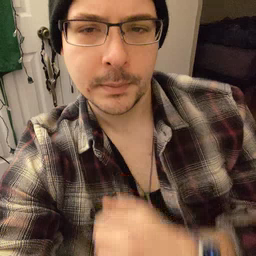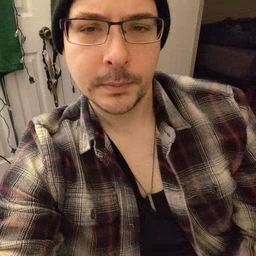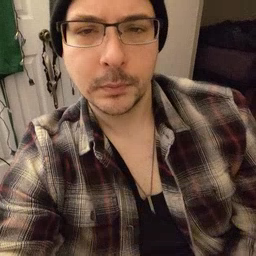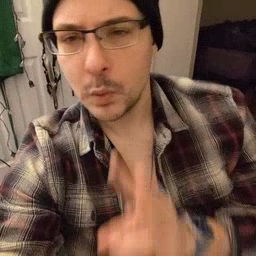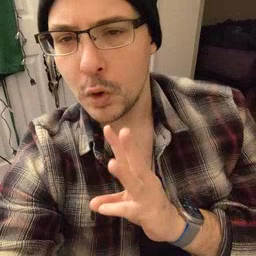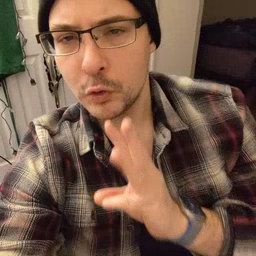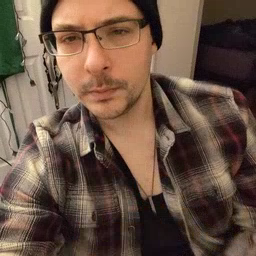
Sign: water